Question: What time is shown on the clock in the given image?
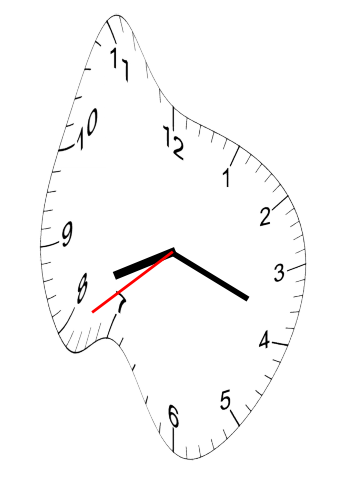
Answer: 08:18:39